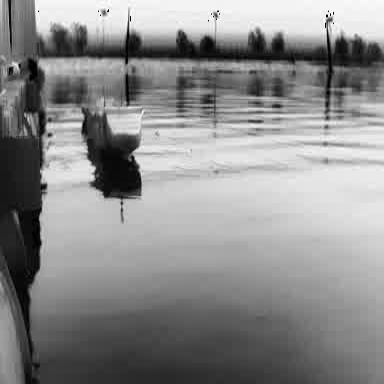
There is a container_ship in the infrared image.